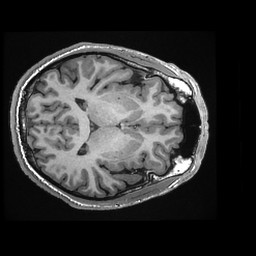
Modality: T1w
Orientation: axial
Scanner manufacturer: ge
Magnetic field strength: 3 T
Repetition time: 0.007788 s
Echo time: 0.00302 s